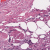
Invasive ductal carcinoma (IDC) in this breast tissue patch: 0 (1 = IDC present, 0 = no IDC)